Aerial crown-view tile of a tropical tree (Barro Colorado Island, Panama), acquired 20250414:
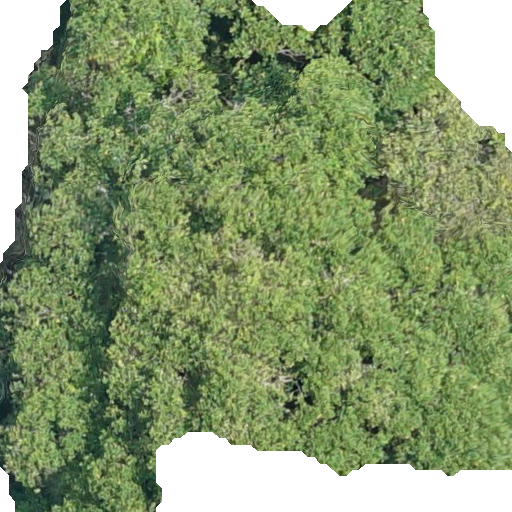
Species: Hieronyma alchorneoides
GBIF accepted scientific name: Hieronyma alchorneoides
Crown area: 369.817 m²